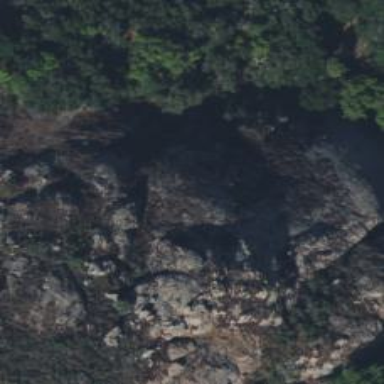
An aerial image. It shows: Landscape dominated by bare rock.